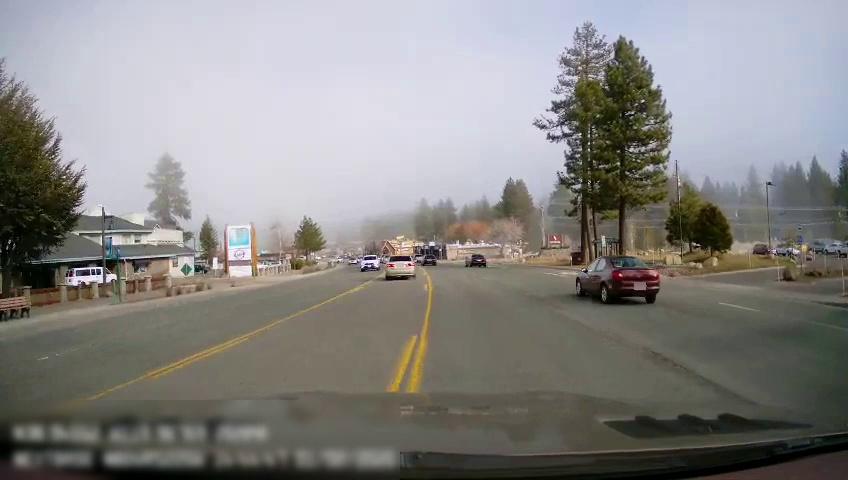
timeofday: Day
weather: Sunny
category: Drivable Space
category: Vehicles | Car
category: Vehicles | SUV
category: Vehicles | SUV
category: Vehicles | Car
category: Vehicles | SUV
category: Vehicles | Car
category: Vehicles | SUV
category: Vehicles | SUV
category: Vehicles | SUV
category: Vehicles | Car
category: Vehicles | Car
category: Vehicles | Car
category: Lanes | Opposite Lane
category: Lanes | Current Lane
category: Lanes | Alternate Lane
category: Lanes | Opposite Lane
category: Lanes | Current Lane